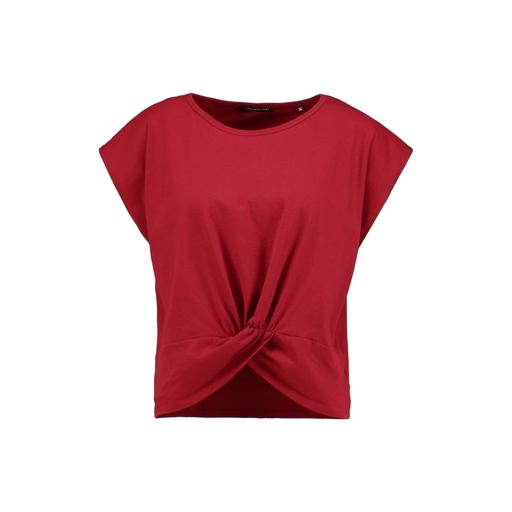
short-sleeve top only macy, red knot front top, red printed t-shirt only macy, white background